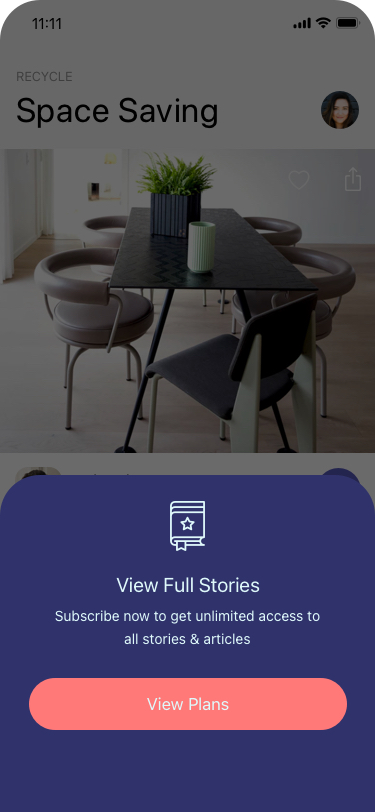
Text in this UI design:
MARKETS
Cheap Recycled Pallet - Chair Bed Table Sofa Part.2
Related Videos
Super Chairs
Rohanda
Space Saving
RECYCLE
View Plans
View Full Stories
Subscribe now to get unlimited access to all stories & articles